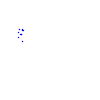
Particle: proton